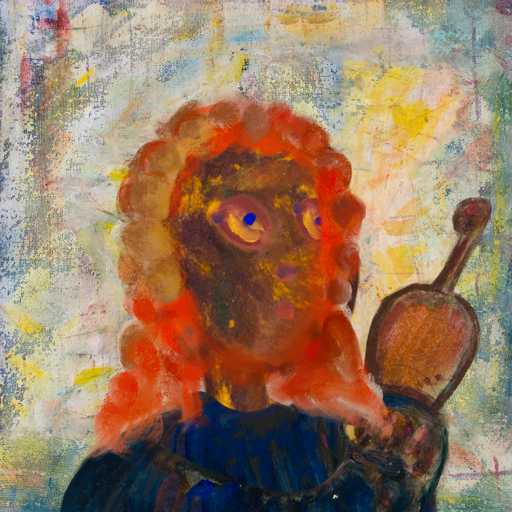
Background: Irani, Head And Neck Side: Comrade, Face Side: Mother_And_Son_Son, Bust: Pipe, Hair Side: Rupkatha, Head Accessory: Blank, Second Necklace: Blank, Necklace: Blank, Baby: Blank